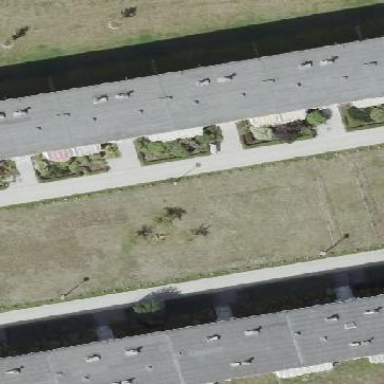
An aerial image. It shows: Flat-roofed apartment building.